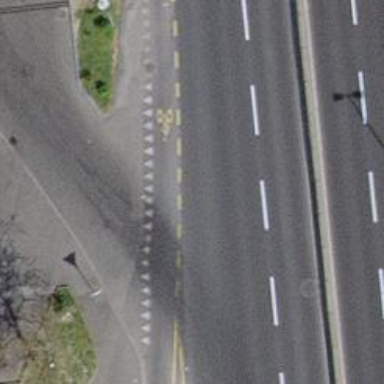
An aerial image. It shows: Road with "give way" sign.